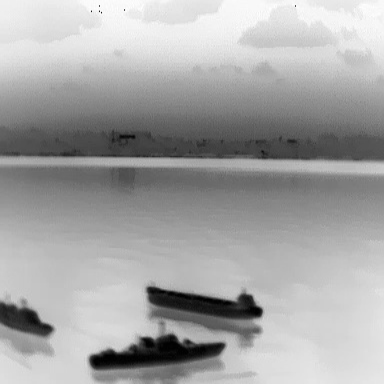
There is a liner in the infrared image.